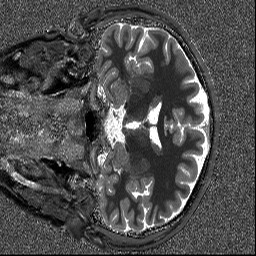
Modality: T1map
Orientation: coronal
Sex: male